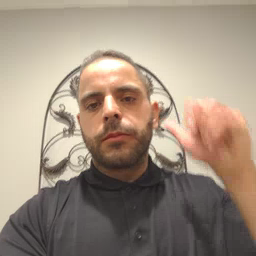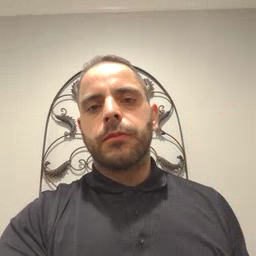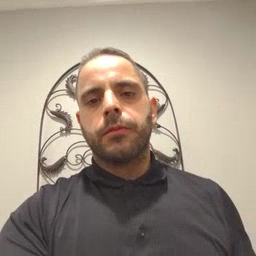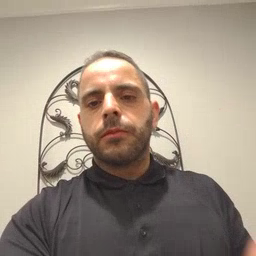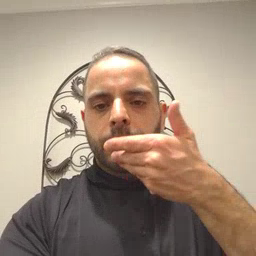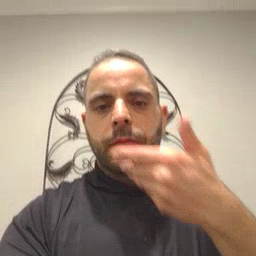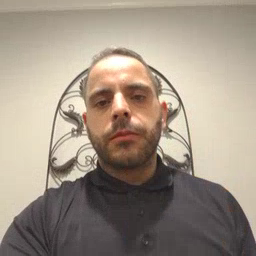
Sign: pizza